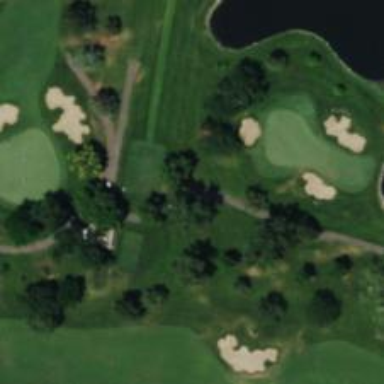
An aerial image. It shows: Golf cartpath that is also road path.